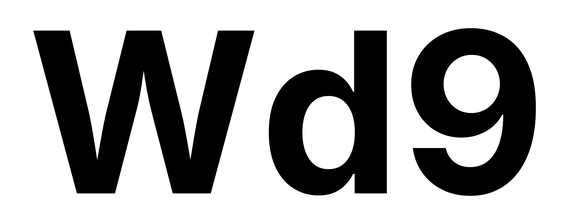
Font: Inter_Bold